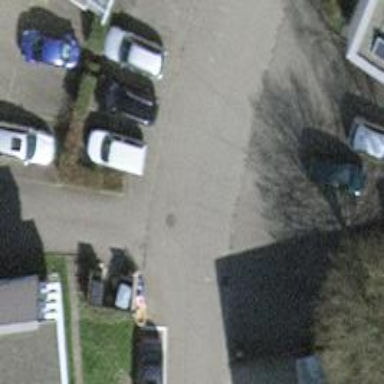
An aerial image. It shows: Residential road with asphalt surface and no sidewalk.